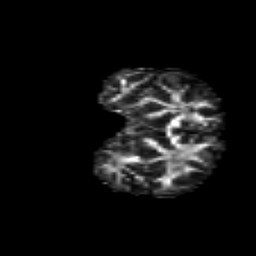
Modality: FA
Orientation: coronal
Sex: male
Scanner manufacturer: siemens
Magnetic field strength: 3 T
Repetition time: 5 s
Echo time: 0.071 s